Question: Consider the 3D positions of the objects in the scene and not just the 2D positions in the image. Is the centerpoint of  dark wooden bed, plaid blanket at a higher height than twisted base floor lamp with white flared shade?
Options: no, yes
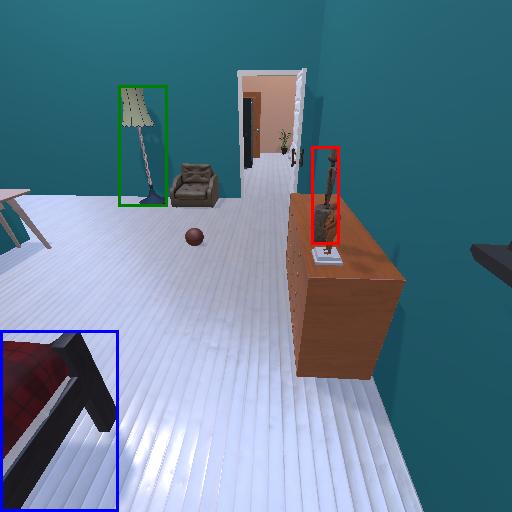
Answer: no